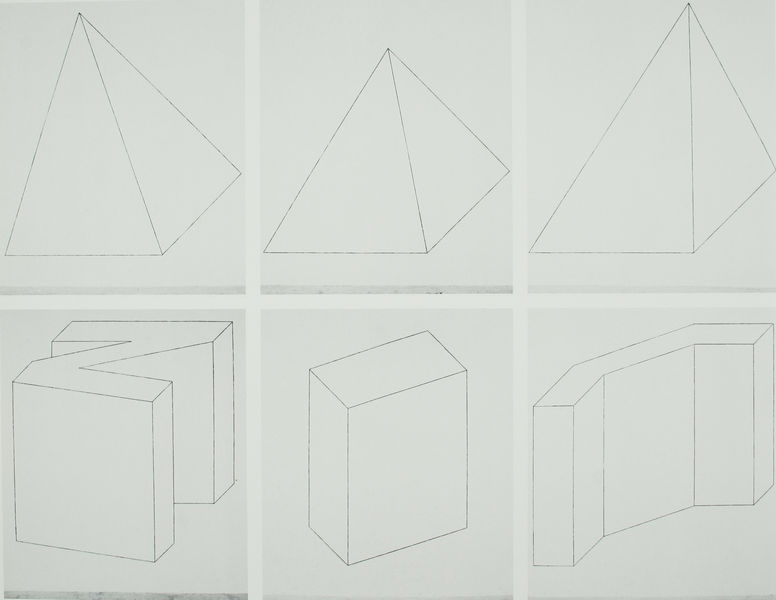
Titel: Installation Ugo Ferranti Gallery, Rom - Outlines of geometric figures
Künstler: Sol Lewitt
Schlagwörter: körper, weiß, grau, schwarz, zeichnung, feld, felder, spitzen, perspektive, abstrakt, mauer, formen, grafik, graphik, linien, figuren, tafel, striche, abstraktion, rechtecke, kegel, linie, druck, buchstabe, strich, bleistift, schachtel, schema, würfel, ecken, quader, pyramide, dreiecke, geometrie, kuben, dreidimensional, kubus, mathematik, verzerrt, isometrie, parallelperspektive, winckel, sol levit, isometrische pyramiden, pyramiden isometrisch, n